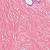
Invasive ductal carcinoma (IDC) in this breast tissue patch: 0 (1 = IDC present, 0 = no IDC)